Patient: sex M, age 58
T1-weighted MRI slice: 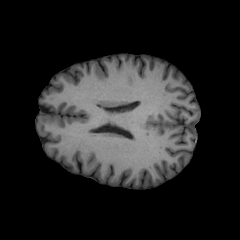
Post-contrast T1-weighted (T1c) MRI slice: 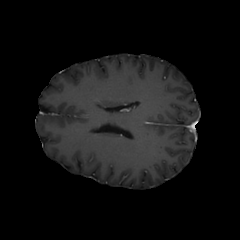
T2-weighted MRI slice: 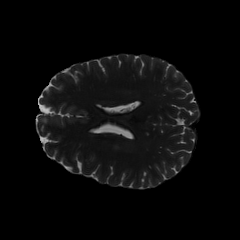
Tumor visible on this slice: yes
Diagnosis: Glioblastoma, IDH-wildtype
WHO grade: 4